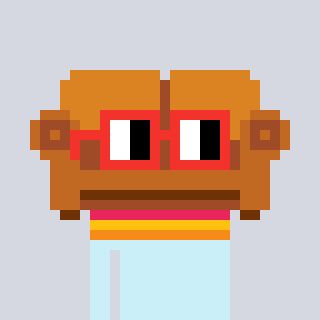
a pixel art character with square red glasses, a couch-shaped head and a cold-colored body on a cool background